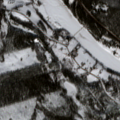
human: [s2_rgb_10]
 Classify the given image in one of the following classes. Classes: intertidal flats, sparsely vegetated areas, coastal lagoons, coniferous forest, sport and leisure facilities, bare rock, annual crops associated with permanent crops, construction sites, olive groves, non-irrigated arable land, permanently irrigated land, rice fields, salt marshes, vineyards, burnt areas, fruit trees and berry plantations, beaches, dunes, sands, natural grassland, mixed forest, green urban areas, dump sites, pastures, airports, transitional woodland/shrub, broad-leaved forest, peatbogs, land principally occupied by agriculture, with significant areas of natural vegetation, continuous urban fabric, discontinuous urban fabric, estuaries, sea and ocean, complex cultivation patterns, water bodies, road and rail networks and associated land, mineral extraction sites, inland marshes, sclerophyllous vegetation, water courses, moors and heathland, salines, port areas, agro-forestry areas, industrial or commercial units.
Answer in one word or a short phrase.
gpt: land principally occupied by agriculture, with significant areas of natural vegetation, coniferous forest, transitional woodland/shrub, water courses